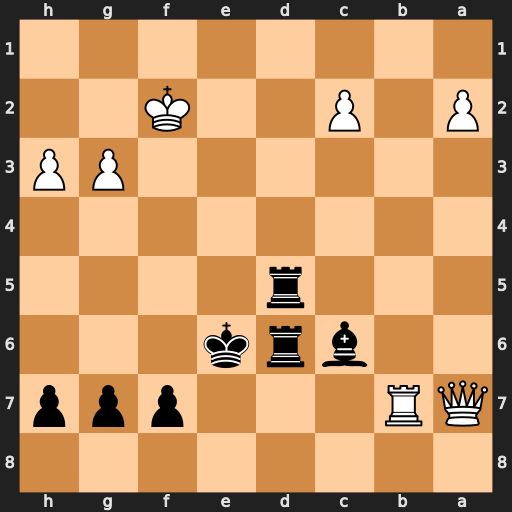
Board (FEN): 8/QR3ppp/2brk3/3r4/8/6PP/P1P2K2/8
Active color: b
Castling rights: -
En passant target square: -
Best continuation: Rf5+ Ke3 Re5+